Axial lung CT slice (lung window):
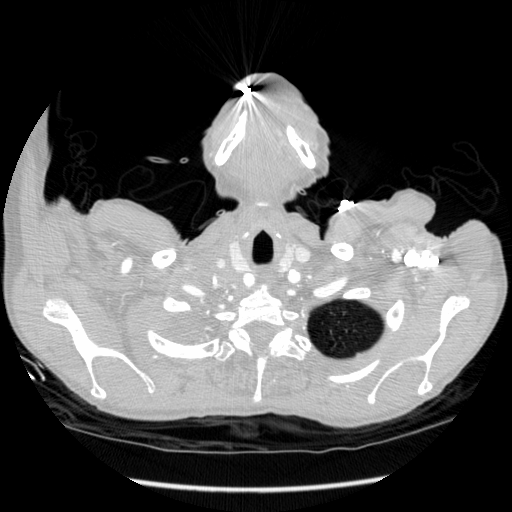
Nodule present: no